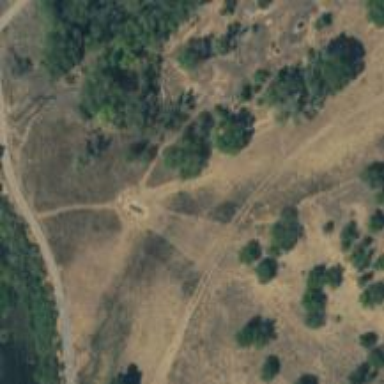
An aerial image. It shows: Disc golf tee area.